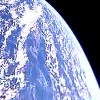
Label: cloud